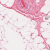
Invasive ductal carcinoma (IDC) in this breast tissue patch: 0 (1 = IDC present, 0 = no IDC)